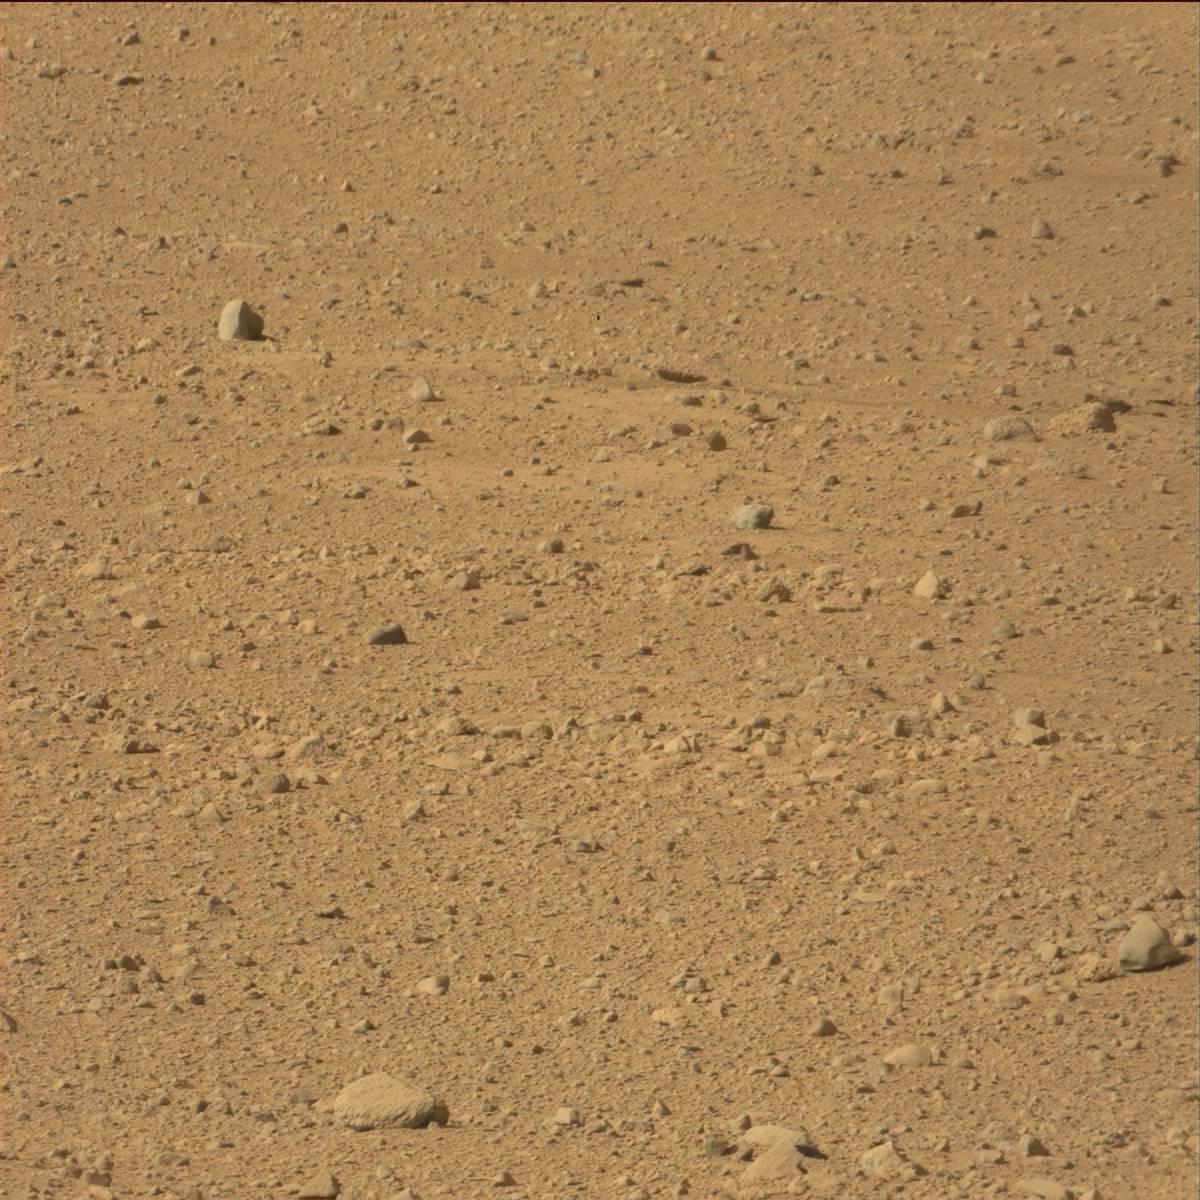
Terrain classes present: Bedrock, Rock, Sand / Soil